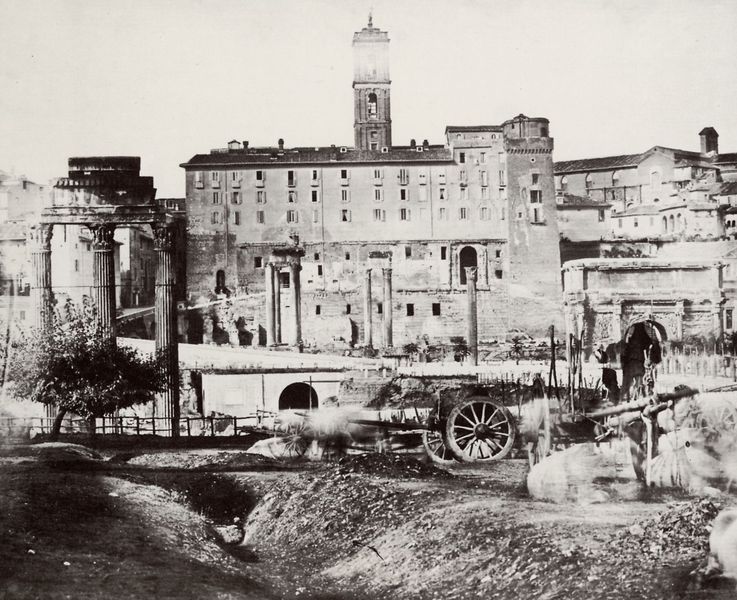
Titel: Das Forum Romanum in Rom
Künstler: Italienischer Photograph
Standort: Kopenhagen
Institution: Königliche Bibliothek
Schlagwörter: baum, himmel, weiß, stadt, fenster, grau, schwarz, säule, säulen, anlage, dach, gebäude, haus, rasen, weg, zaun, alt, architektur, bach, häuser, brücke, busch, kirche, anhöhe, karren, räder, schornstein, turm, garten, bogen, fassade, italien, abhang, schotter, dächer, mauer, rad, wagen, krieg, bretter, tor, foto, fotografie, keller, kanone, maschine, reste, ruine, gewölbe, antike, burg, glockenturm, palast, rinnsal, kran, festung, schwarzweiss, architrav, kapitelle, rom, kapitell, photo, glocke, schloß, graben, tempel, korinthisch, verfallen, forum, forum romanum, triumphbogen, fuhrwerk, leiterwagen, korintisch, apitelle, stadtfoto